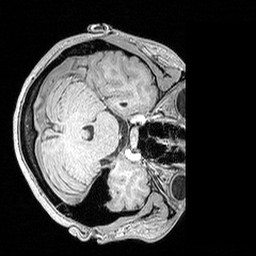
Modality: MP2RAGE
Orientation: axial
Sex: female
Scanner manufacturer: siemens
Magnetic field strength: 3 T
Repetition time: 5 s
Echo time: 0.00292 s